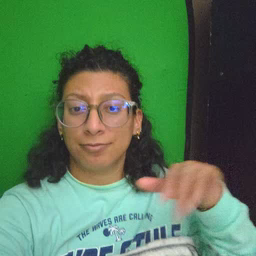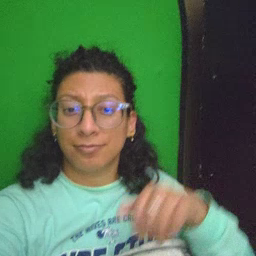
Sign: mom